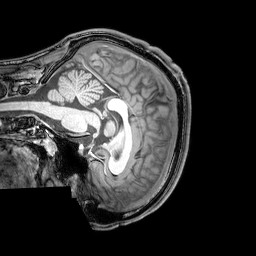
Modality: T1w
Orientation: sagittal
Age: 22
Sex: male
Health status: healthy
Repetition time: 0.081 s
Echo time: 0.037 s